Field crop: maize
Growth stage: 1
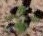
Species: chenopodium